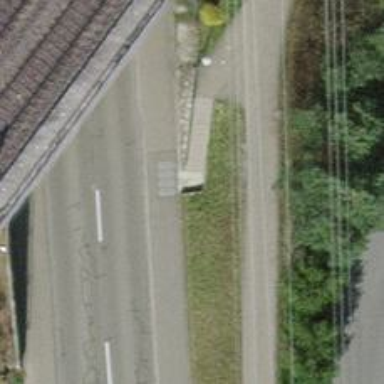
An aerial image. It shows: Road with steps.